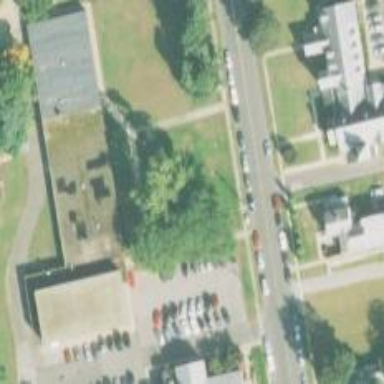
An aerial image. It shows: School.